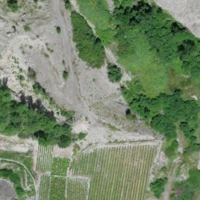
EUNIS habitat code: 48
Species observed at this site:
Linaria cannabina
Saponaria ocymoides
Phoenicurus ochruros
Euphorbia cyparissias
Ptyonoprogne rupestris